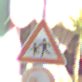
Verkehrszeichen: KinderRechts
Zusatzzeichen unten: UeberholverbotKraftfahrzeuge
Umgebung: Outdoor, Special
Tageszeit: MorningAfternoon
Wetter: PartlyCloudy
Licht: Natural
Jahreszeit: NotSpecified
Kontrast: HighContrast